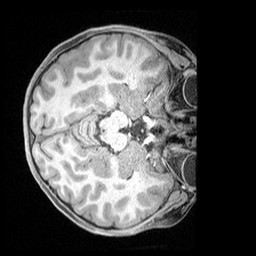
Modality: T1w
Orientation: axial
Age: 9
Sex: female
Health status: ill
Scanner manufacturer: siemens
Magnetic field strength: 3 T
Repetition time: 1.6 s
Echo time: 0.00179 s